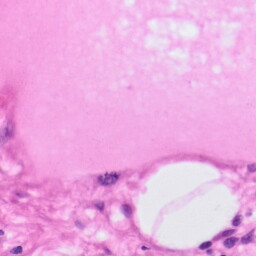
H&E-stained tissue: Pancreatic